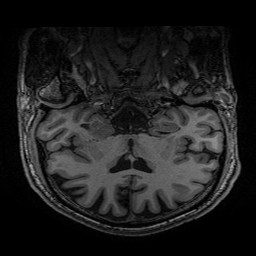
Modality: T1w
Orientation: sagittal
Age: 60
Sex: male
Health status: healthy
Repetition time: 2.53 s
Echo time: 0.0034 s